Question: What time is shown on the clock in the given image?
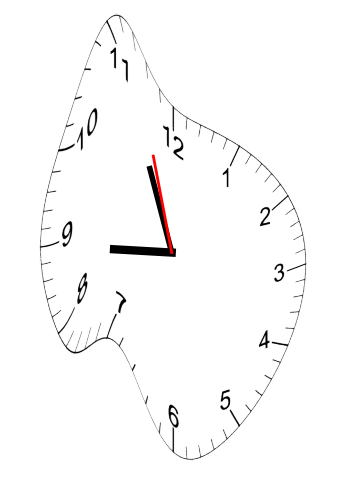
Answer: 08:55:57